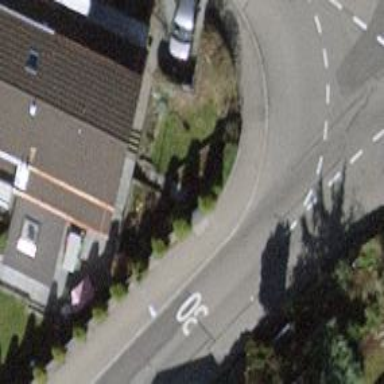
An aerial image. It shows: Sidewalk along the footway.